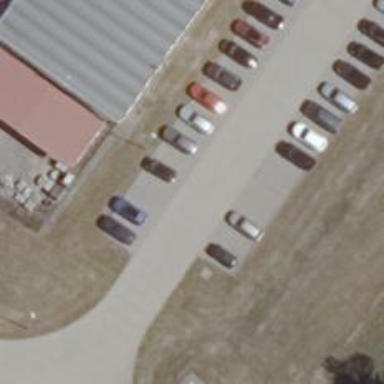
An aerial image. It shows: Road serving as parking aisle.